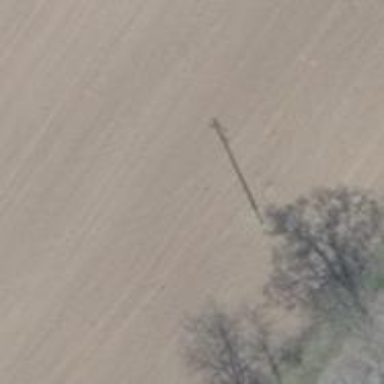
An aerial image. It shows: Power pole.